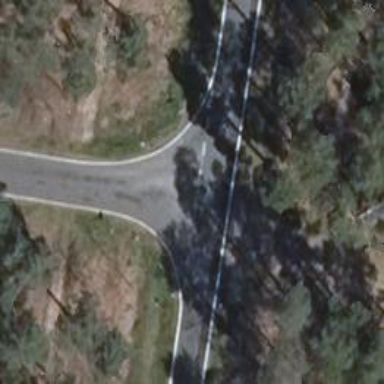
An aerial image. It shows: Secondary road with asphalt surface.